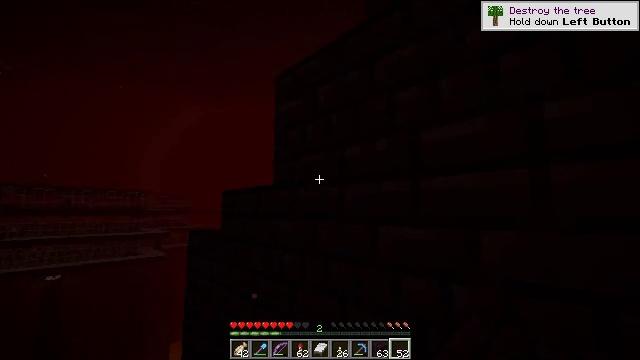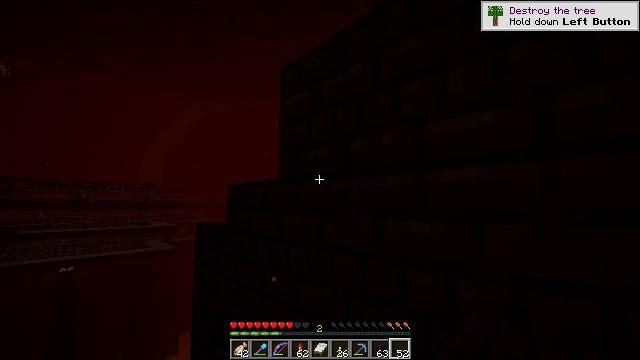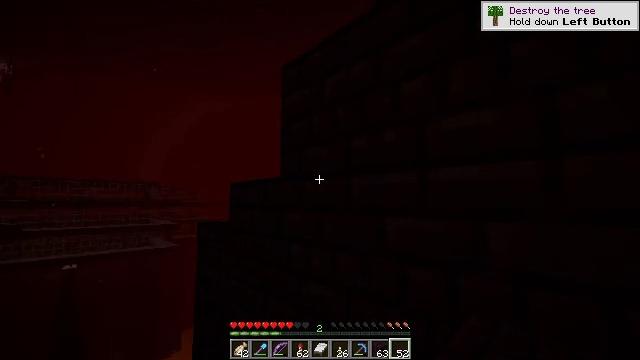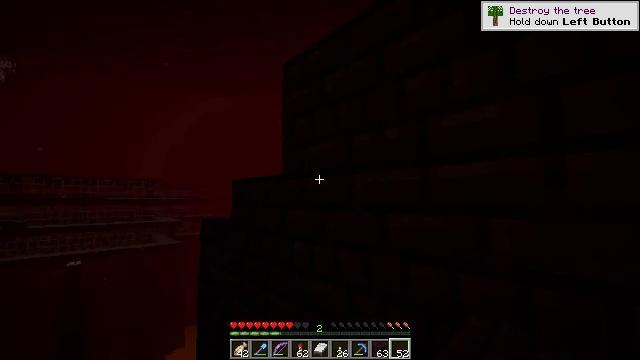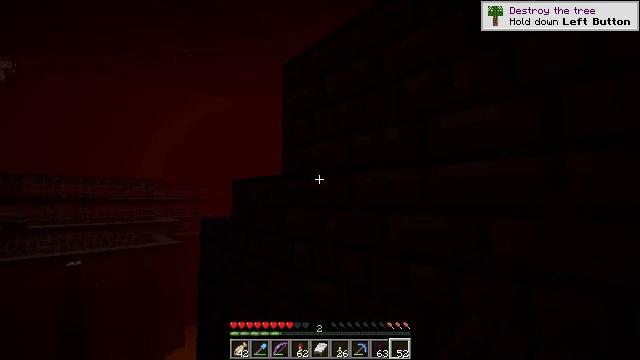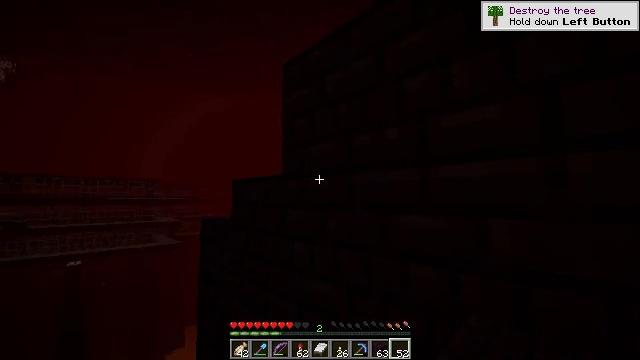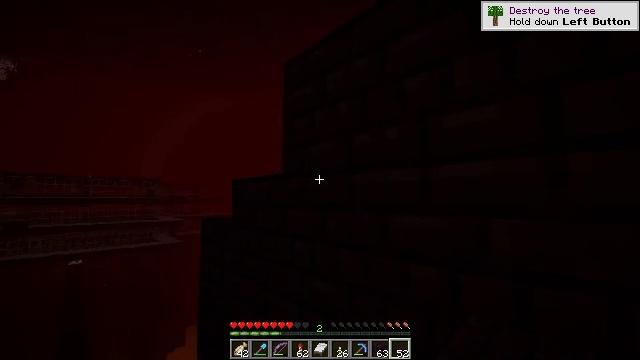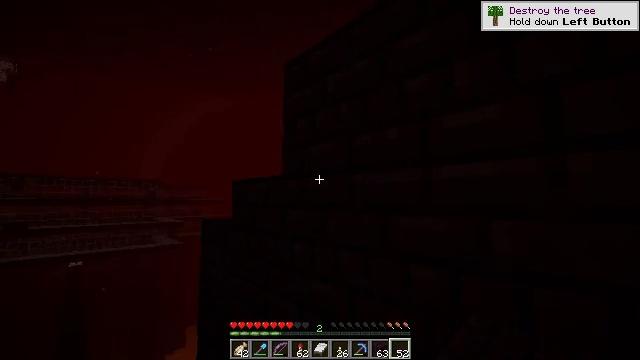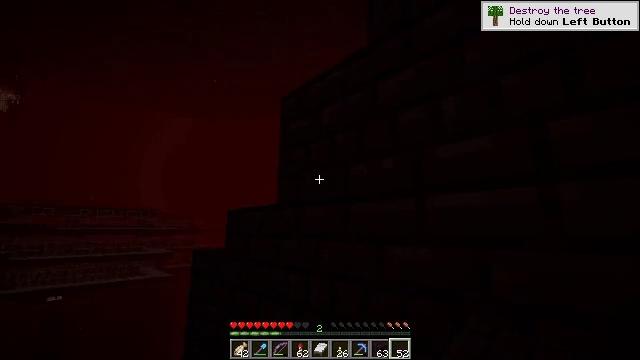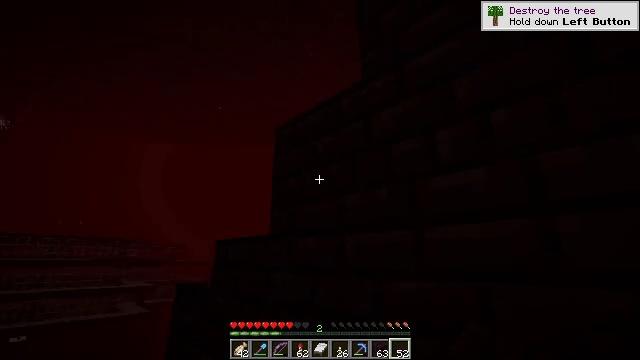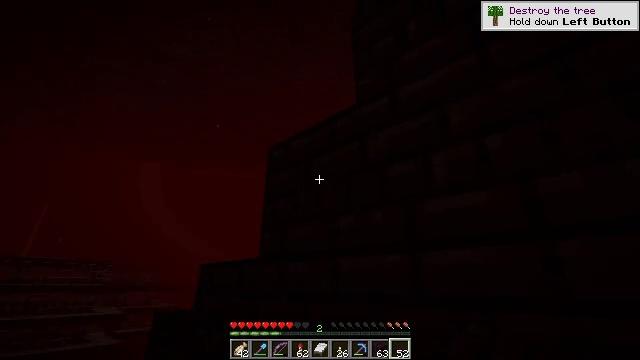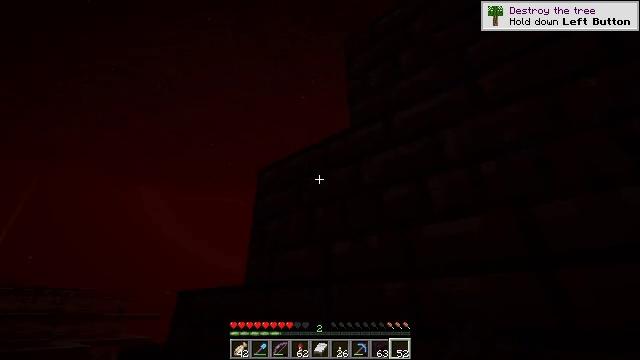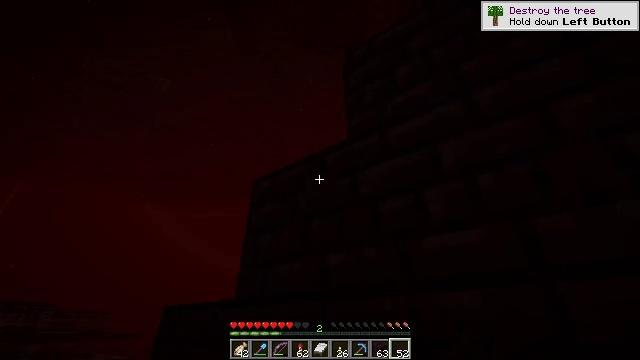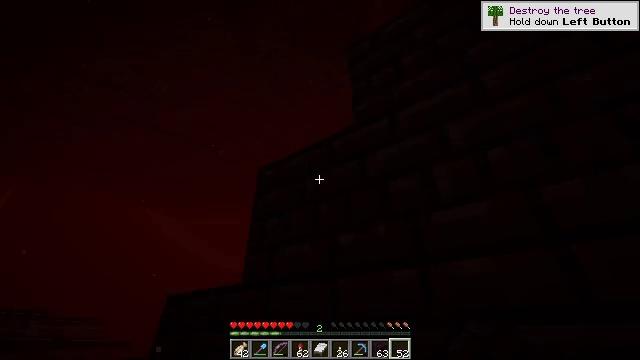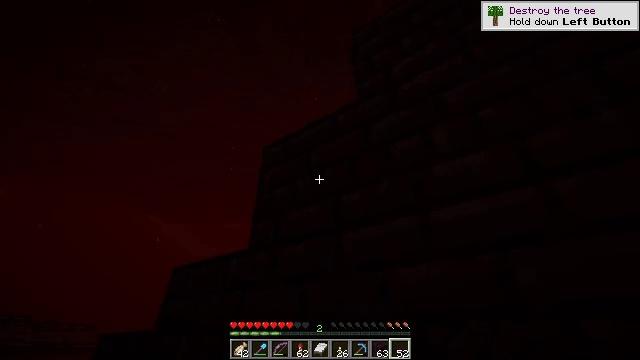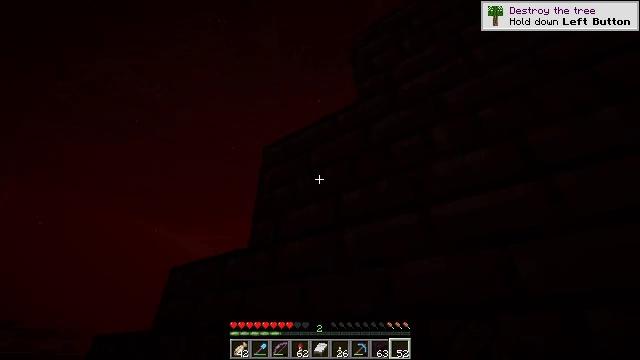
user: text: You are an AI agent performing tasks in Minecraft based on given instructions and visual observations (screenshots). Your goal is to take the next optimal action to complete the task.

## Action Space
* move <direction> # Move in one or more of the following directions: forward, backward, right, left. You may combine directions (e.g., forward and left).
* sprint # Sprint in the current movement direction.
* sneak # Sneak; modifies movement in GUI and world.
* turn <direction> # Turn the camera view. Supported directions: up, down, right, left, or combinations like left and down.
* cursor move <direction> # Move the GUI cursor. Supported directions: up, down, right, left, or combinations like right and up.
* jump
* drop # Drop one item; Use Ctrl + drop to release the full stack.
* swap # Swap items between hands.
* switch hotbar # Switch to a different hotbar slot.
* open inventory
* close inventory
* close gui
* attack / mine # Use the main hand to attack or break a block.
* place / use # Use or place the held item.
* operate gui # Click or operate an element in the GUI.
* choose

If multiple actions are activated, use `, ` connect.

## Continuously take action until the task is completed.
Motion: motion action
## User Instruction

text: Remove the nether brick slab from its place.
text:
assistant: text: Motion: sneak, turn left and down
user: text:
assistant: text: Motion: sneak
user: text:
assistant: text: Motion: sneak
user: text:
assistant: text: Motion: sneak
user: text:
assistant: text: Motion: sneak
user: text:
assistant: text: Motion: sneak
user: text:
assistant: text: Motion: sneak
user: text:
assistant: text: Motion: sneak, turn right and up
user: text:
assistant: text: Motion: move forward and move left, sneak, turn right and up
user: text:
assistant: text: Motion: move forward and move left, sneak, turn right and up
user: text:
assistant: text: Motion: move forward and move left, sneak, turn right and up
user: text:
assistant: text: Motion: move forward and move left, sneak, turn right and up
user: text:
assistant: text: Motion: move forward and move left, sneak, turn up
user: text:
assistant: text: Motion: move forward and move left, sneak, turn right and up
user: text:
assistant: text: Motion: move forward and move left, sneak, turn up
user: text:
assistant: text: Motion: move forward and move left, sneak, turn right
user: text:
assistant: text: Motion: sneak, turn right
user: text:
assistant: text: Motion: sneak
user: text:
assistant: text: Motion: sneak
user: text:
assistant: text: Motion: sneak
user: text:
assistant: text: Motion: sneak
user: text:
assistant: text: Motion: sneak, turn right
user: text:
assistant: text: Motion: sneak
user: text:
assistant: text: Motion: sneak
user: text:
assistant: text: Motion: sneak, turn right
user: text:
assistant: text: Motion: sneak, turn right
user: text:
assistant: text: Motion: sneak
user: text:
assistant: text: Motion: sneak
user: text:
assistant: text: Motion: sneak
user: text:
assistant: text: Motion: sneak